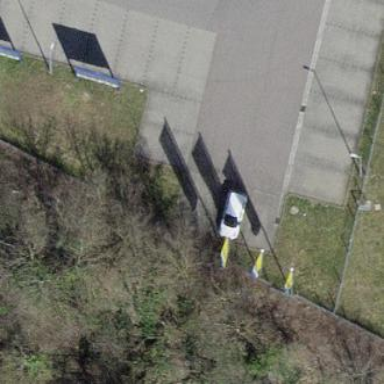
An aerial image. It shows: Parking area with surface.